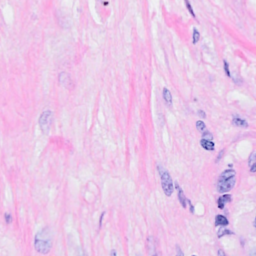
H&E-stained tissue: Breast